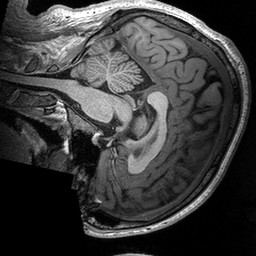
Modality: T1w
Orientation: sagittal
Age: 22
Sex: male
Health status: healthy
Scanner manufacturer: siemens
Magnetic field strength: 3 T
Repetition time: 2.53 s
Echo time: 0.00288 s